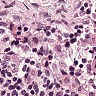
Metastatic tissue present: no